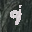
Label: 9